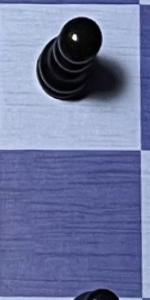
Label: Empty